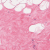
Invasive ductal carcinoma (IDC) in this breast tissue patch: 0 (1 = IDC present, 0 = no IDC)